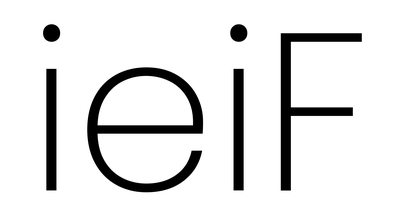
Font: Poppins-ExtraLight